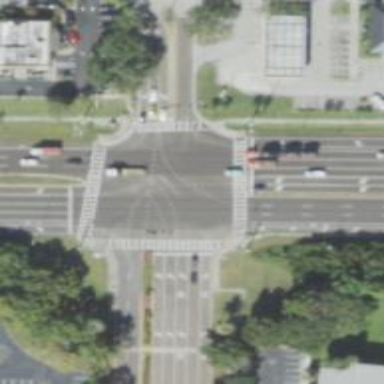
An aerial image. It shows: Marked crossing on the road.